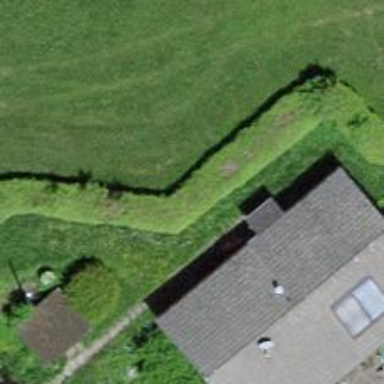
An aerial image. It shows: Hedge acting as barrier.